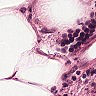
Metastatic tissue present: no